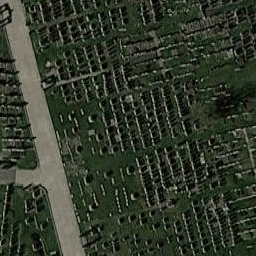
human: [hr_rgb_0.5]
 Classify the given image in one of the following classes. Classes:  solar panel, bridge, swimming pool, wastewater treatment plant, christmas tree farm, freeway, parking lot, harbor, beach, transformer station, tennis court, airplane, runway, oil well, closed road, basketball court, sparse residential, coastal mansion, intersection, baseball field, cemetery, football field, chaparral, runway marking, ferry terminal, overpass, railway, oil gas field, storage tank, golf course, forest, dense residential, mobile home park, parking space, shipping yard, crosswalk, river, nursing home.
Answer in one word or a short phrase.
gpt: cemetery